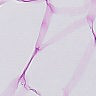
Metastatic tissue present: no